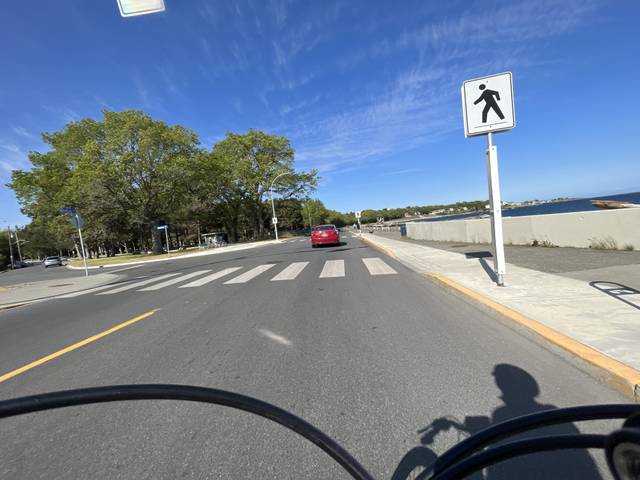
Region: Canada
Coordinates: 48.409, -123.345